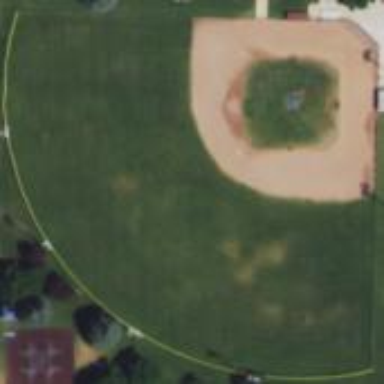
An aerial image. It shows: Baseball pitch for leisure land activities.